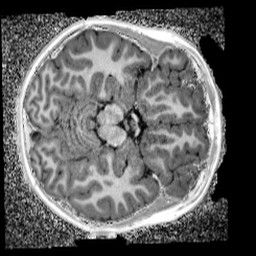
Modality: UNIT1_denoised
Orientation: axial
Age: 9
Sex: female
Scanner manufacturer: siemens
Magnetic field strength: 3 T
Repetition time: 4 s
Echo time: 0.00299 s